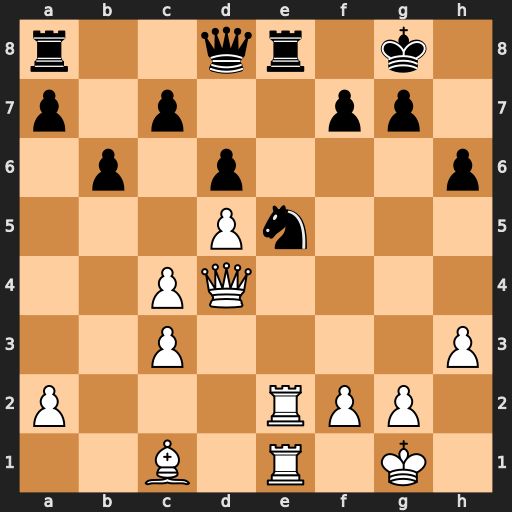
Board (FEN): r2qr1k1/p1p2pp1/1p1p3p/3Pn3/2PQ4/2P4P/P3RPP1/2B1R1K1
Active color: w
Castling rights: -
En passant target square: -
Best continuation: f4 Nd7 Rxe8+ Qxe8 Rxe8+